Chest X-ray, AP view. Patient: 53 years old, sex M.
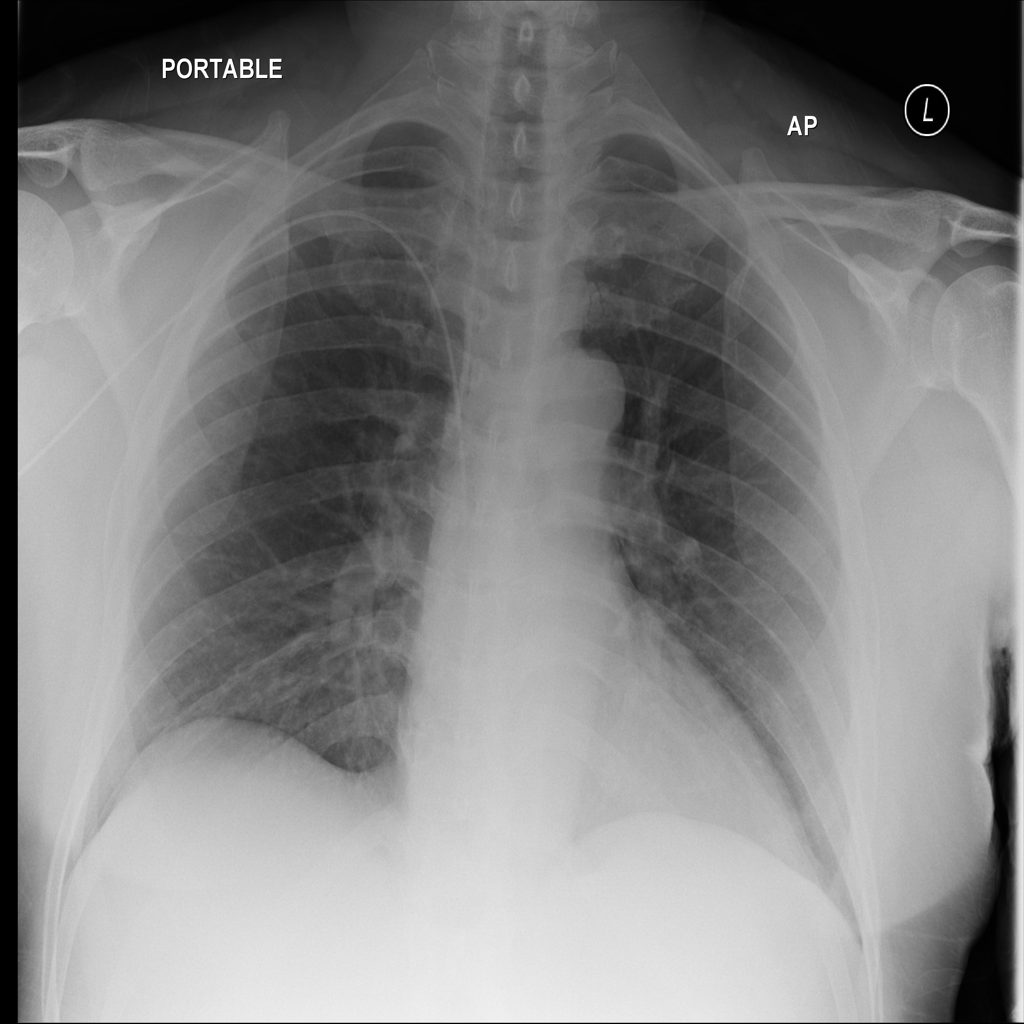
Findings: No Finding